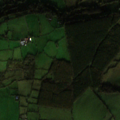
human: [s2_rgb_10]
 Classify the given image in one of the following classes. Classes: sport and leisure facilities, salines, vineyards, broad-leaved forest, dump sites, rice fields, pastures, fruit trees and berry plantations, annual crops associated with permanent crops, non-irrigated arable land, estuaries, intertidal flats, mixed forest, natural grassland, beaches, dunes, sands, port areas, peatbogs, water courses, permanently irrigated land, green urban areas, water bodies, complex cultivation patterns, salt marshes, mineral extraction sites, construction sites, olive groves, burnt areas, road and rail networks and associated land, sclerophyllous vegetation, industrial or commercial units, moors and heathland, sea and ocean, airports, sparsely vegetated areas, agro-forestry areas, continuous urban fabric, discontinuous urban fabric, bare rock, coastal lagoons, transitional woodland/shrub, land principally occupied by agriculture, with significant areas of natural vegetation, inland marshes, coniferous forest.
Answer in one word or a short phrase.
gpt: pastures, coniferous forest